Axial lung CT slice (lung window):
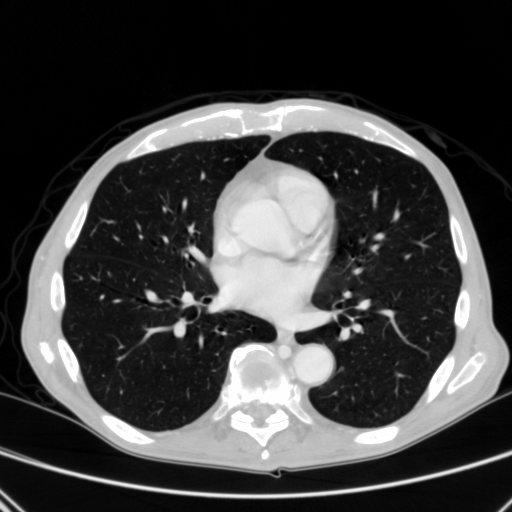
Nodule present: no